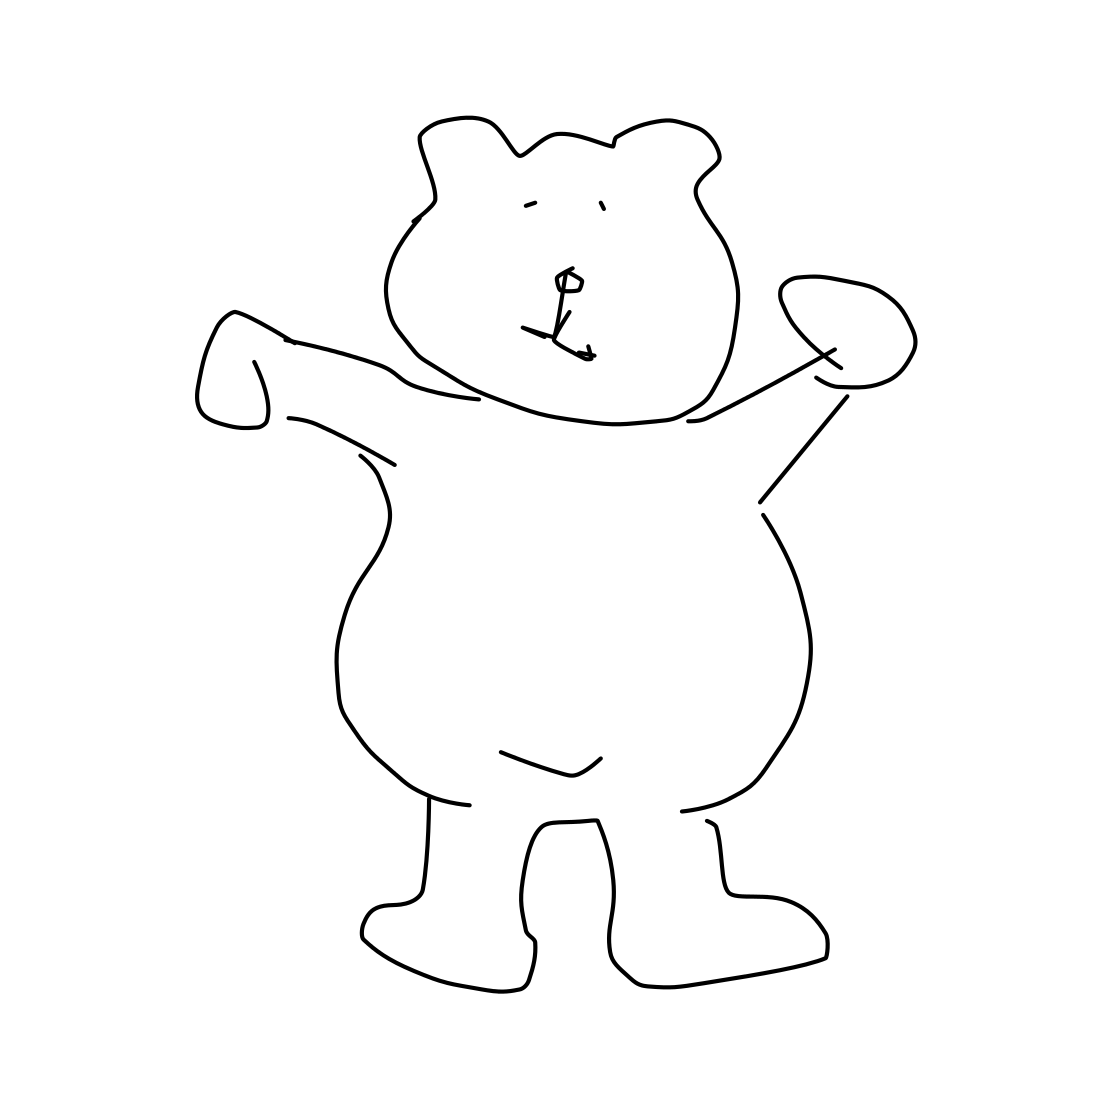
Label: bear (animal)